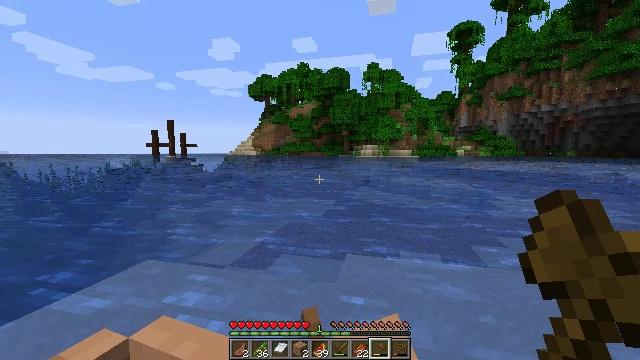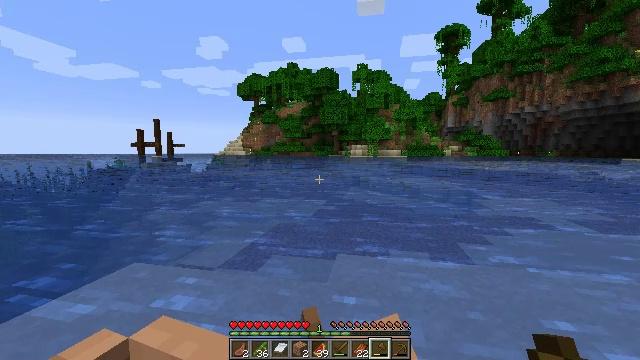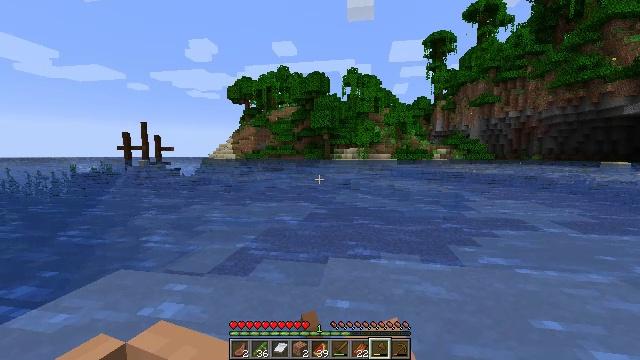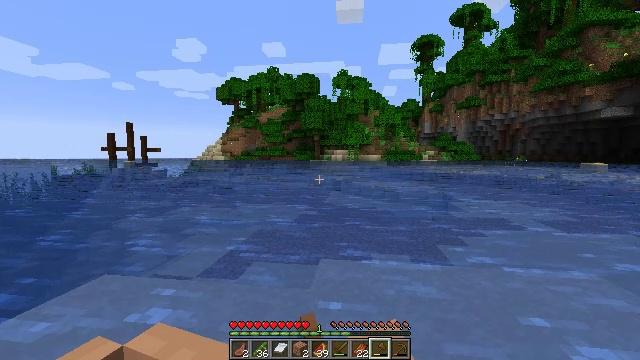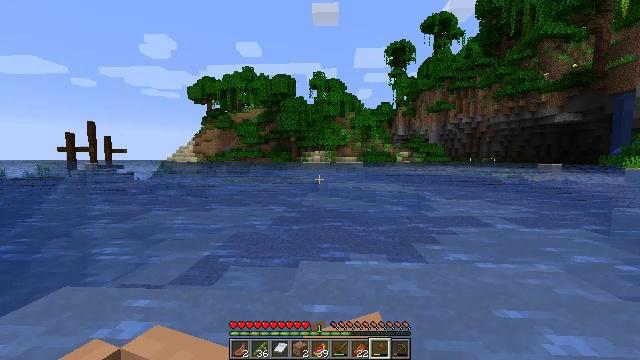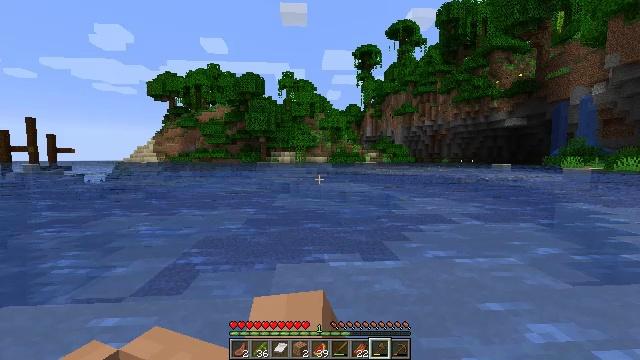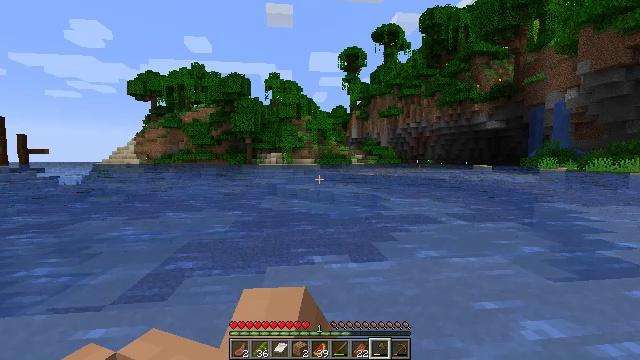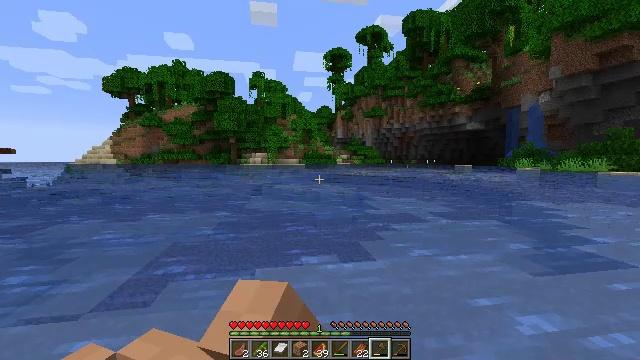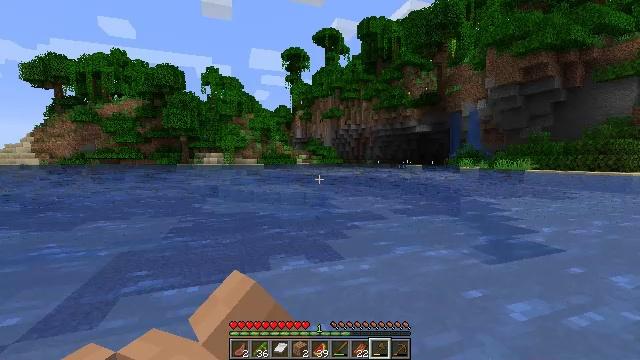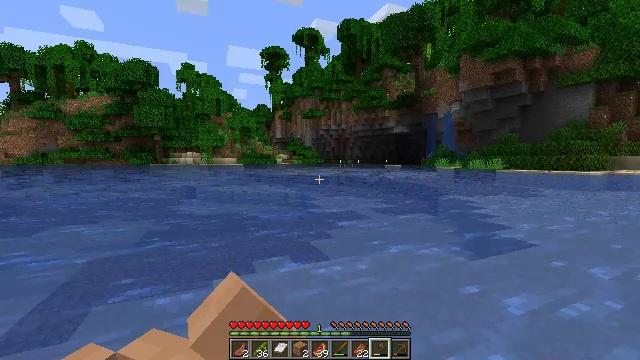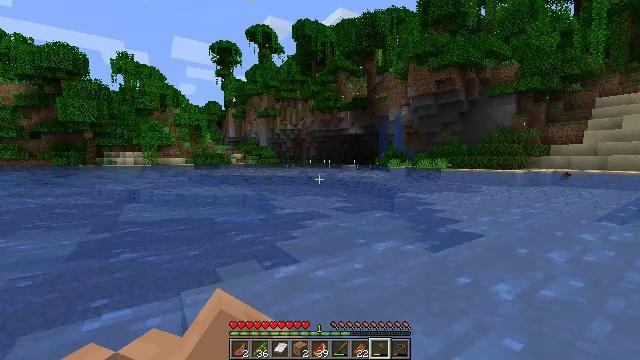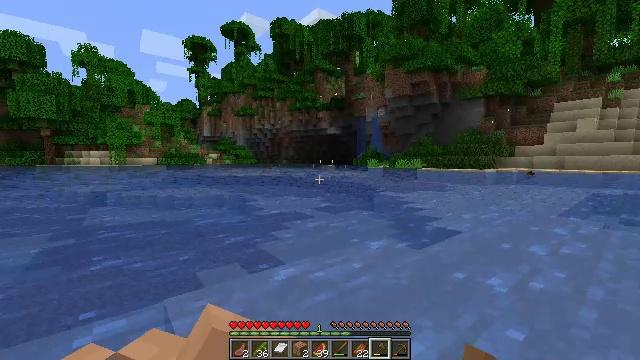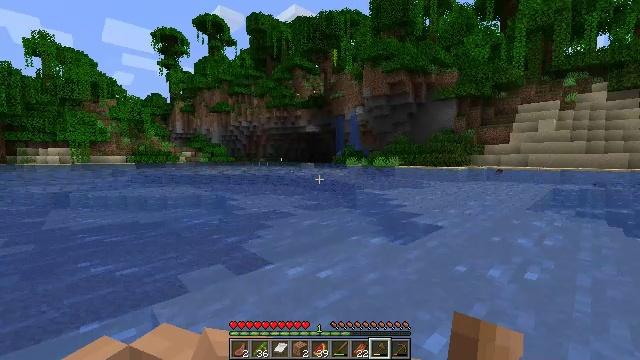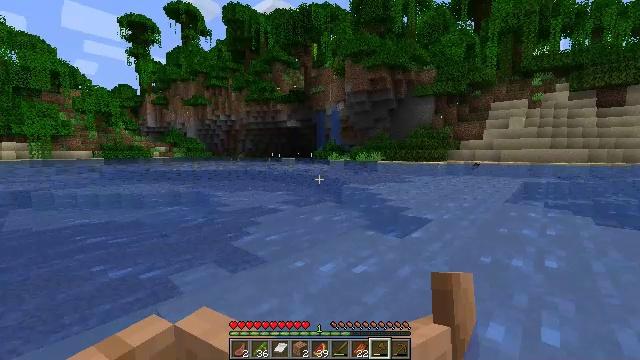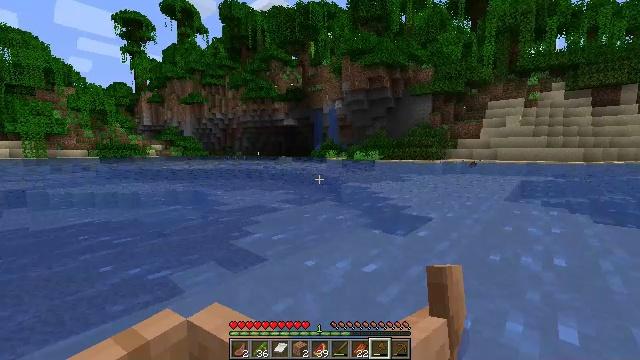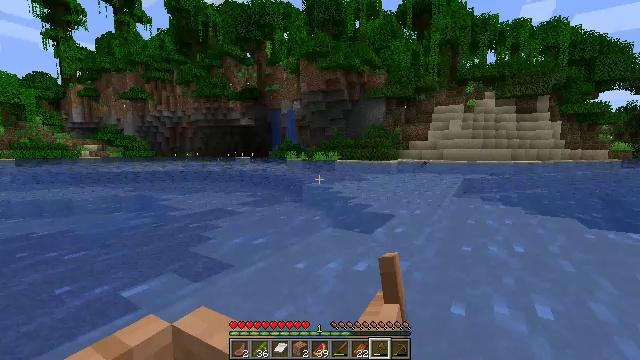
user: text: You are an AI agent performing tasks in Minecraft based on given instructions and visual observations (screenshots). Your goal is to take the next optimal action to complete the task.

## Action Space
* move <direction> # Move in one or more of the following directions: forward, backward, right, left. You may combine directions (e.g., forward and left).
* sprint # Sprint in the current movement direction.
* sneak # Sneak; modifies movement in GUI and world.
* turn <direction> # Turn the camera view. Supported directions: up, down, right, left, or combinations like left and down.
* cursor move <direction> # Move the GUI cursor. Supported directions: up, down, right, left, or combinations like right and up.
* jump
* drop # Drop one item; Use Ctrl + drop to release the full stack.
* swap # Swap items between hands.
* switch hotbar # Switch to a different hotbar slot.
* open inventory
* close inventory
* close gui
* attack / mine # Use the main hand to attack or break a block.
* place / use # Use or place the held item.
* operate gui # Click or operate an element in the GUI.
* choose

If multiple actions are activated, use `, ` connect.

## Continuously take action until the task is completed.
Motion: motion action
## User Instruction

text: Break the kelp plant in the ocean.
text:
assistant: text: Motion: move right
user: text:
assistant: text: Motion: move right
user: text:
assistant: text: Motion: move forward and move right
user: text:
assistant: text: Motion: move forward and move right
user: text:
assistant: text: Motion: move forward and move right
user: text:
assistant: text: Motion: move forward and move right
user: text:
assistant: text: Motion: move forward and move right
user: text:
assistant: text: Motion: move forward and move right
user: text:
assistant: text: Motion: move forward and move right
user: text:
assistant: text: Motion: move forward and move right
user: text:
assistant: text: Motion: move forward and move right
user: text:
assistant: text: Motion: move forward and move right, turn left
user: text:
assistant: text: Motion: move forward and move right, turn left and down
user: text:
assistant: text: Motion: move forward, turn left
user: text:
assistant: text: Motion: move forward, turn right
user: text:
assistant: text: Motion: move forward, turn right
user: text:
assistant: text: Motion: move forward, turn right
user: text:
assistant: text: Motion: no_op
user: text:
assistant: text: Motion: turn left
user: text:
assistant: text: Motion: turn left
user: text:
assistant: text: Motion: turn left
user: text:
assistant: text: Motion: no_op
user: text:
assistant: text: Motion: turn left
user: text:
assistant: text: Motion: move left, turn left
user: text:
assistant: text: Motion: move left, turn left
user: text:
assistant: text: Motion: move left, turn left
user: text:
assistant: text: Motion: move left, turn left
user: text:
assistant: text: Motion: move left, turn left
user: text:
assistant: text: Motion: move left, turn left and up
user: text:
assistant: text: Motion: move left, turn left and up